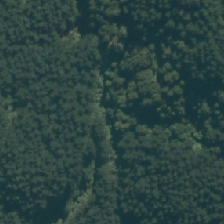
Land cover: indigenous_forest